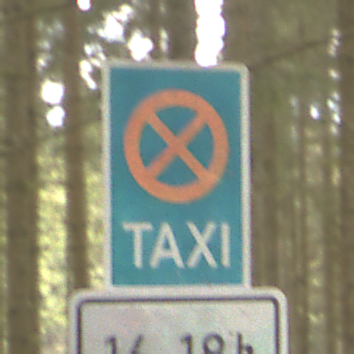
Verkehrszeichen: Taxenstand
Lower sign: ZeitangabenOhneBeschraenkungAufWochentage1
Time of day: MorningAfternoon
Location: Outdoor (Nature)
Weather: Overcast
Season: Winter
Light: Natural